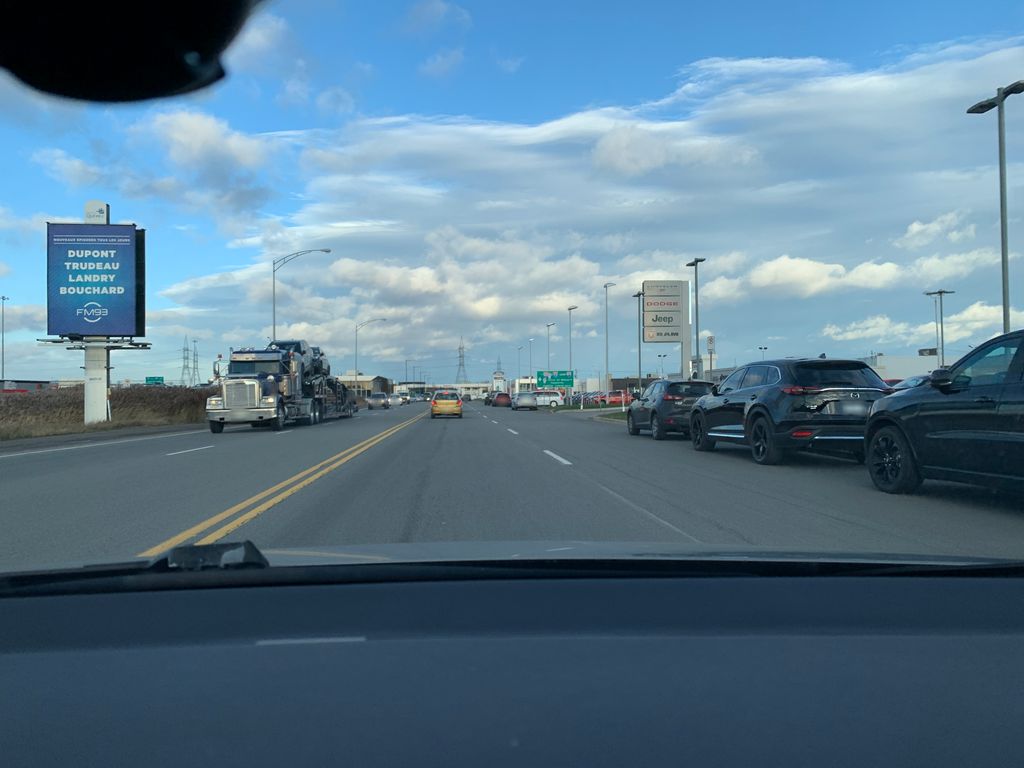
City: quebec_city